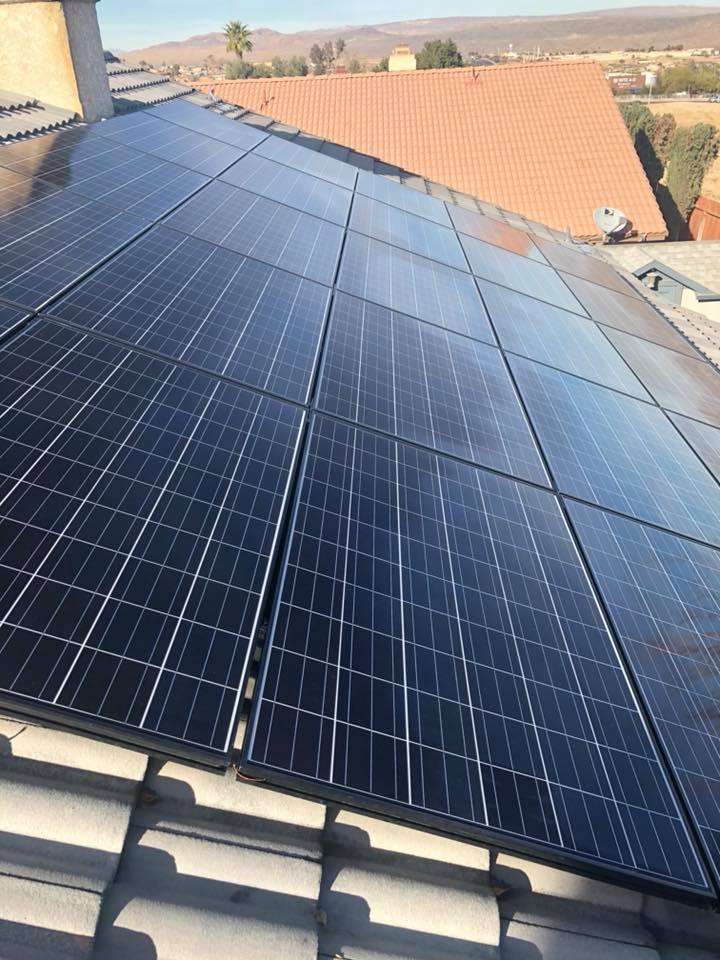
Label: Clean